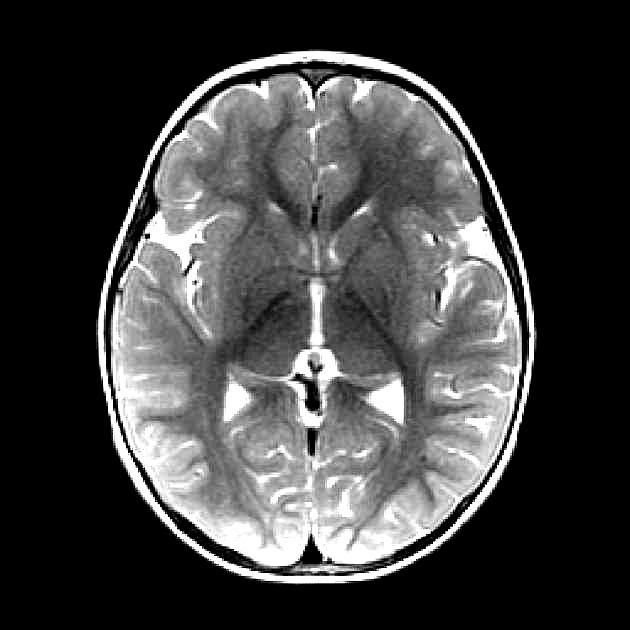
Label: notumor